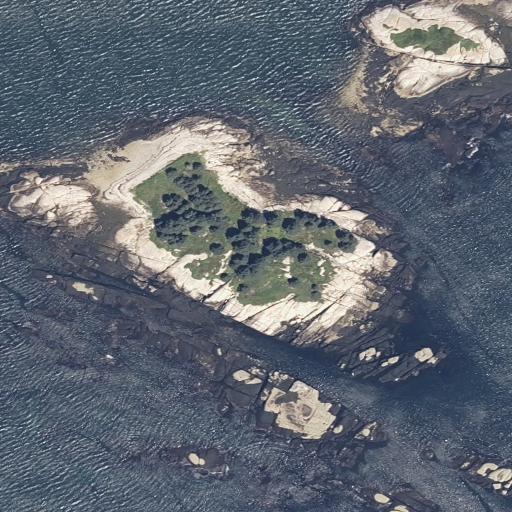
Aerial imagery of island in Maine named Sally Island containing open water, herbaceous wetlands, barren land, and evergreen forest